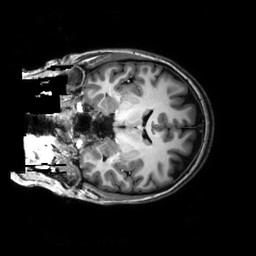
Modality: T1w
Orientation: coronal
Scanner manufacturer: philips
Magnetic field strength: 3 T
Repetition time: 0.0096 s
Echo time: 0.0046 s